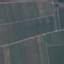
Land use / land cover: PermanentCrop